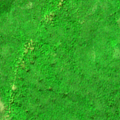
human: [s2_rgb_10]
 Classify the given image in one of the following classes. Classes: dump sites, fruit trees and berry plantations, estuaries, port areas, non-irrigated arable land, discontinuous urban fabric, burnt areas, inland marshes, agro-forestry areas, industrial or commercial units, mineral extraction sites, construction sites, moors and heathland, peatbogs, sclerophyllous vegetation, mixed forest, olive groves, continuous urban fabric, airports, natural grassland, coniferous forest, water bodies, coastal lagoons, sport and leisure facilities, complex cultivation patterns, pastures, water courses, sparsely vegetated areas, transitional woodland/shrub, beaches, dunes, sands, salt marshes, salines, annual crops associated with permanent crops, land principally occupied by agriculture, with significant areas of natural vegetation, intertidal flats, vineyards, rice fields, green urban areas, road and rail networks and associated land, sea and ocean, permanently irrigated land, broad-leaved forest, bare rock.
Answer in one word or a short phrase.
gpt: broad-leaved forest, transitional woodland/shrub